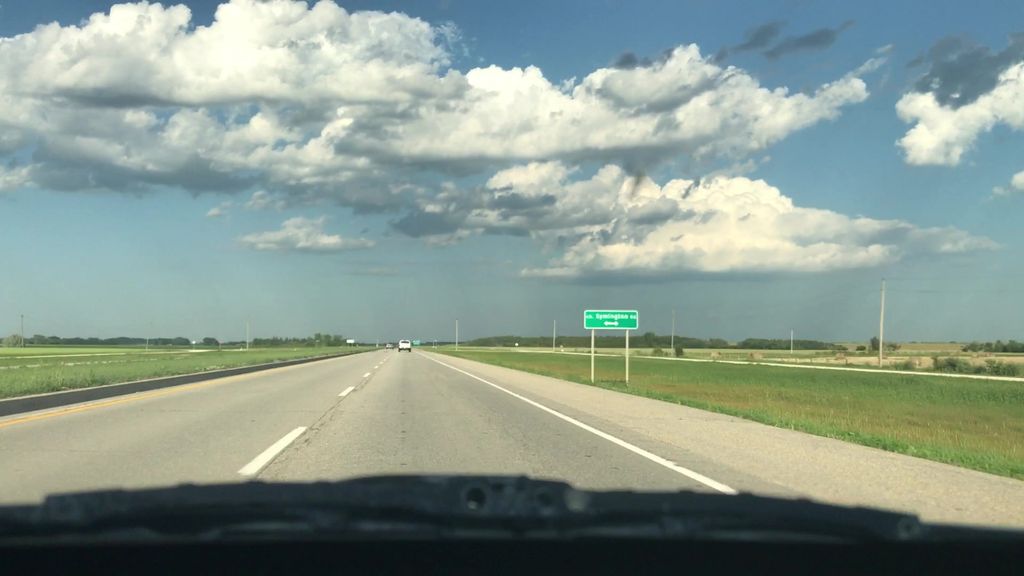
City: winnipeg